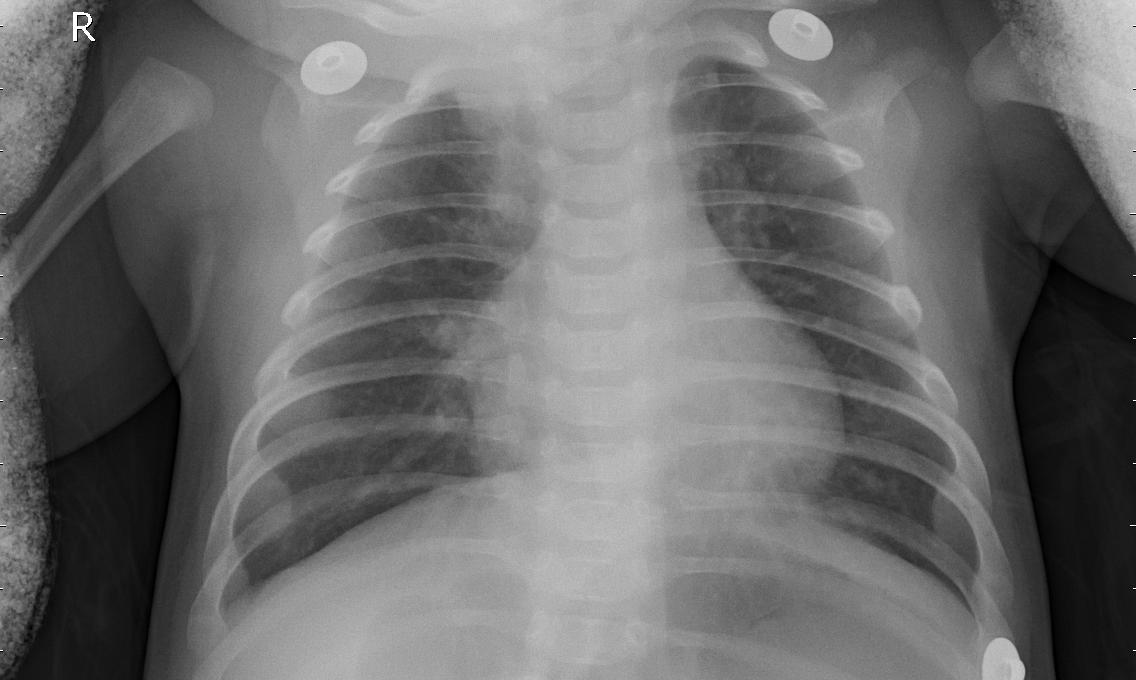
Diagnosis: PNEUMONIA